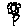
Label: flower